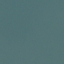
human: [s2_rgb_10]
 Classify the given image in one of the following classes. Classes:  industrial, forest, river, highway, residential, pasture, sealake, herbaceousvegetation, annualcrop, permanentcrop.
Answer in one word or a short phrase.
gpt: SeaLake